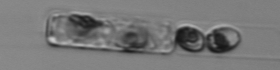
Label: Guinardia_delicatula_TAG_internal_parasite